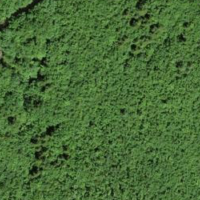
EUNIS habitat code: 25
Species observed at this site:
Cirsium arvense